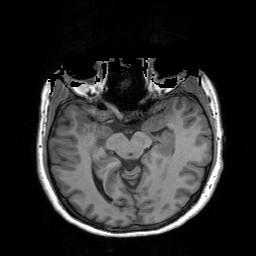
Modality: T1w
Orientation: coronal